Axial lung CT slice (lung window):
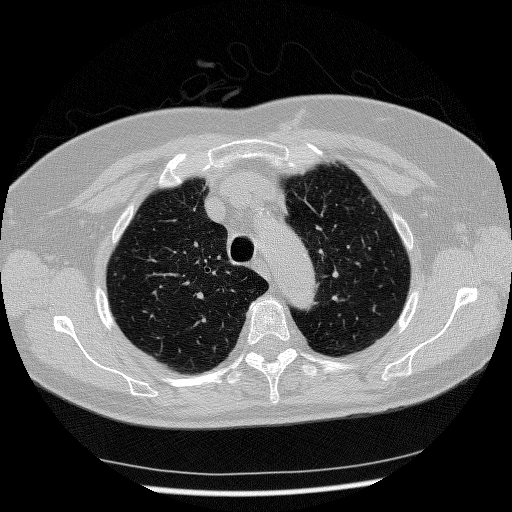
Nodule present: no